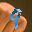
Label: 9